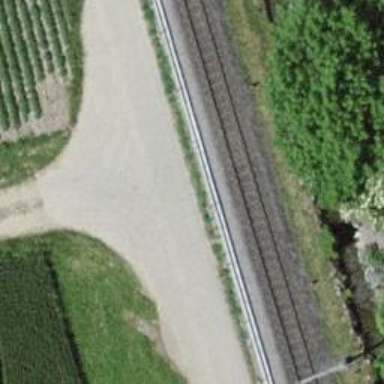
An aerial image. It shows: Wire fence is in place.